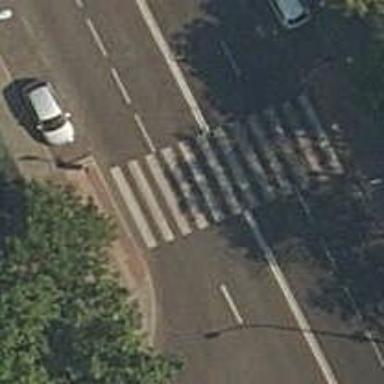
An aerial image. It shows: Uncontrolled crossing on the road.